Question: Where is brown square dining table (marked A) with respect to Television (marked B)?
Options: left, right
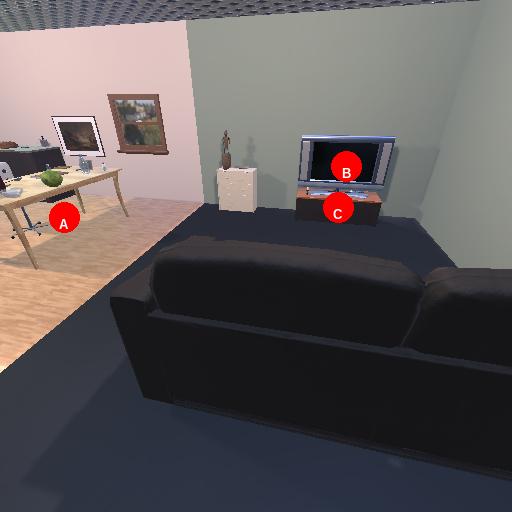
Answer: left